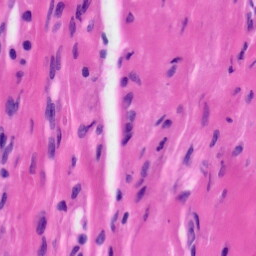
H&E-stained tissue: Tonsil